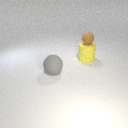
large yellow rubber cylinder behind large gray rubber sphere